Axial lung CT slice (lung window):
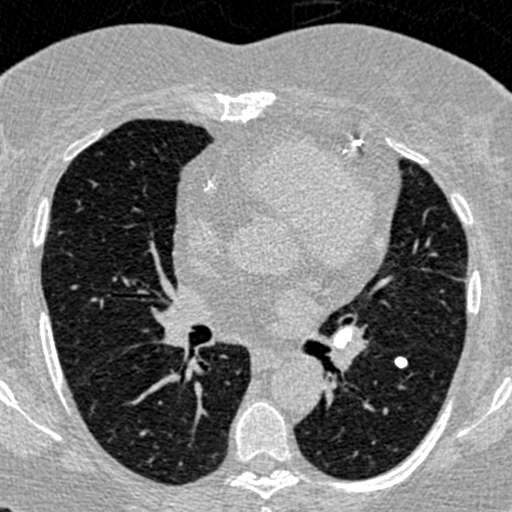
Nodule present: yes
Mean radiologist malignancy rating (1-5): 1